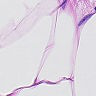
Metastatic tissue present: no